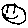
Label: smiley face